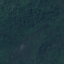
Land use / land cover: Forest